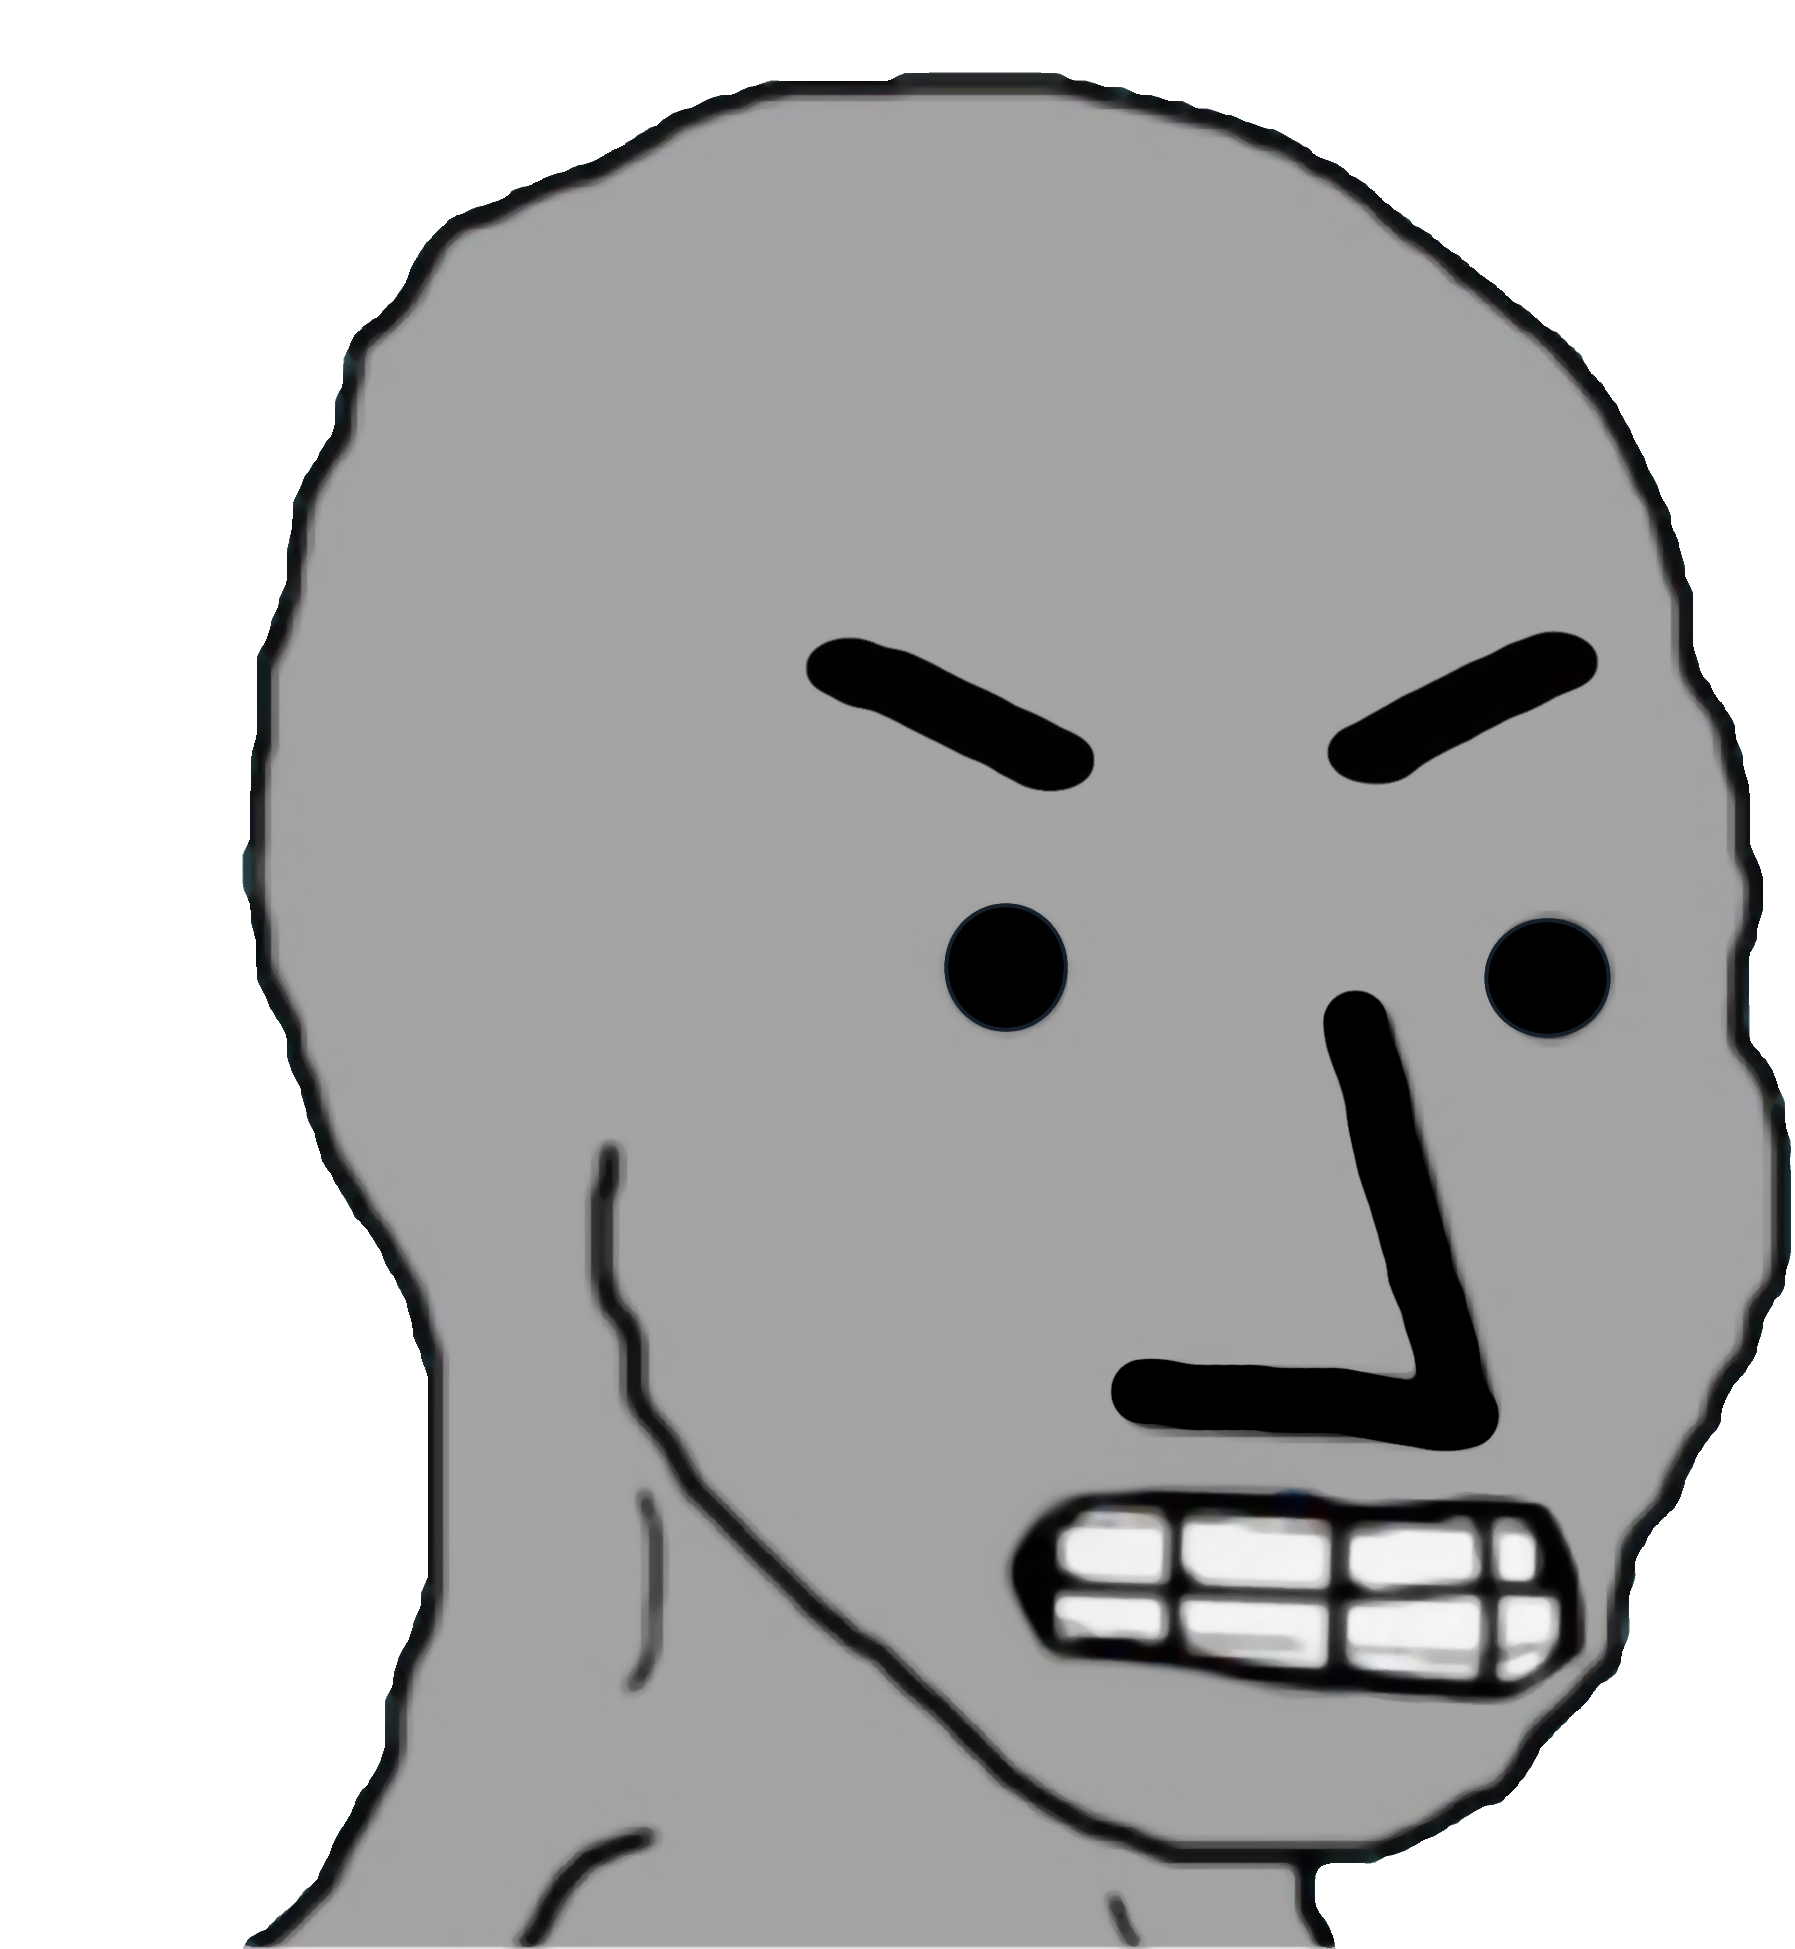
Label: 5_NPC